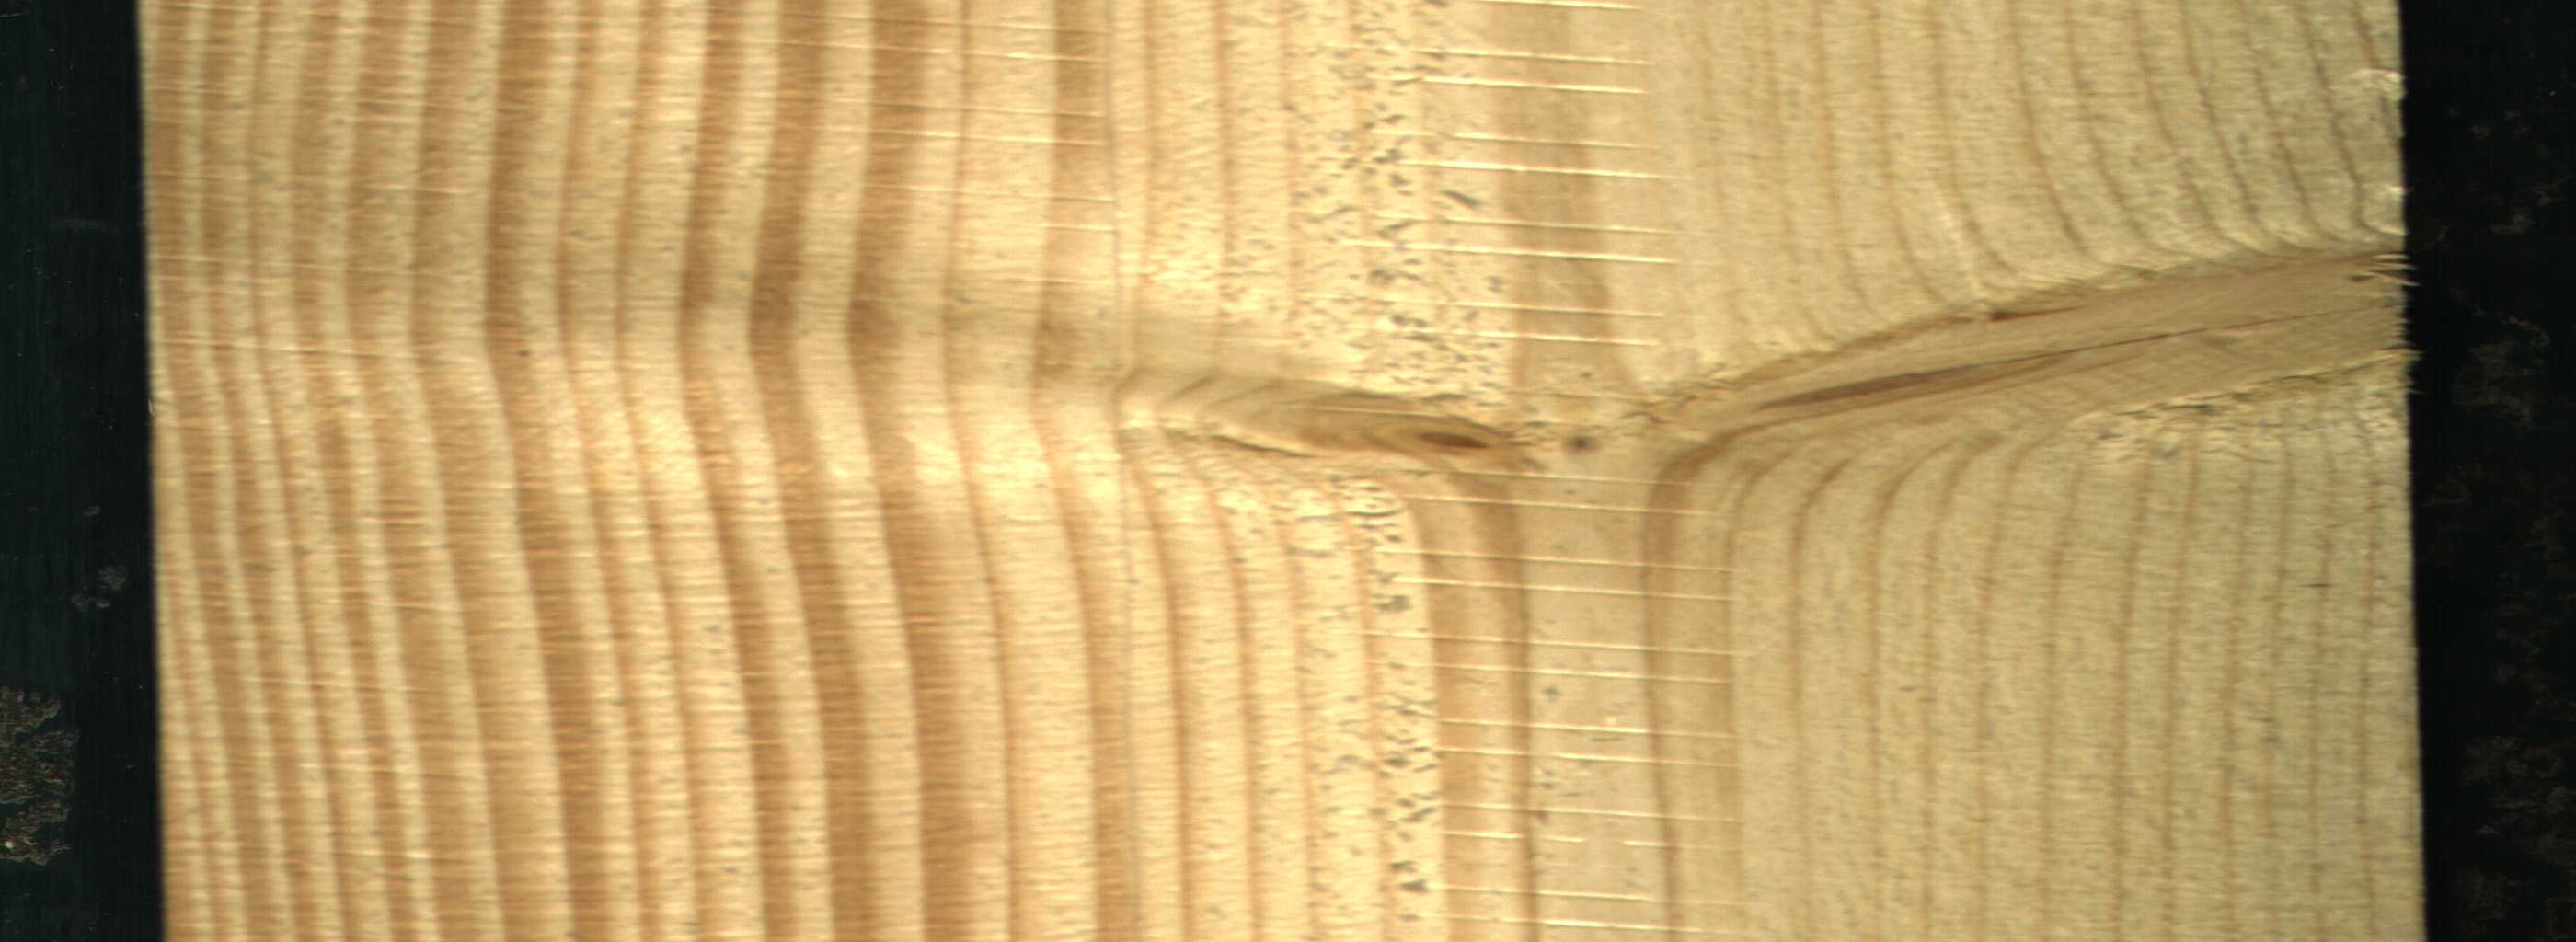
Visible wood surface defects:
Live_Knot
Live_Knot